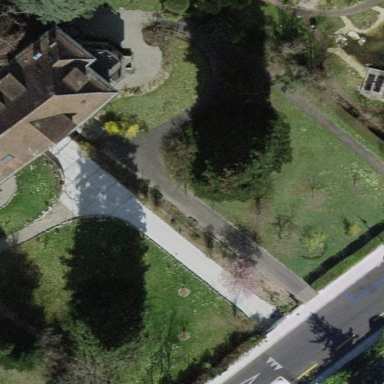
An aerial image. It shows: Garden enclosed by fence.